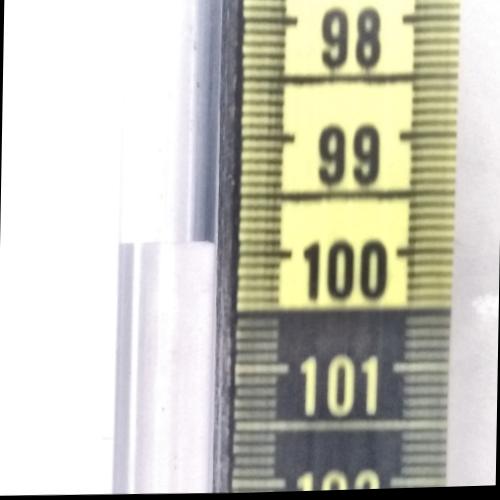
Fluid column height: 99.9 cm